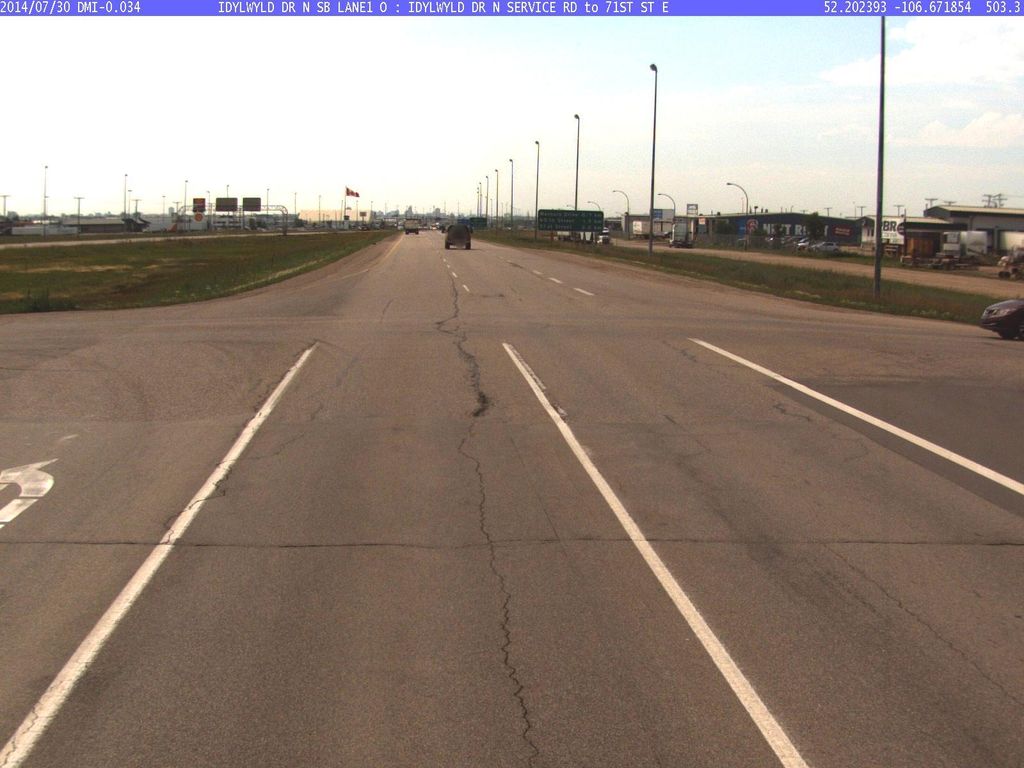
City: saskatoon